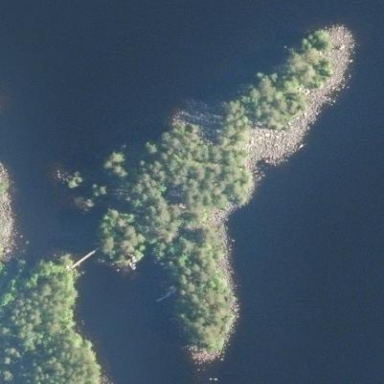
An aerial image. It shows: Image showing island.